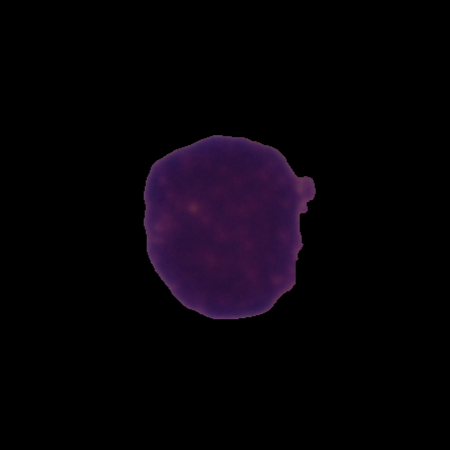
Label: healthy